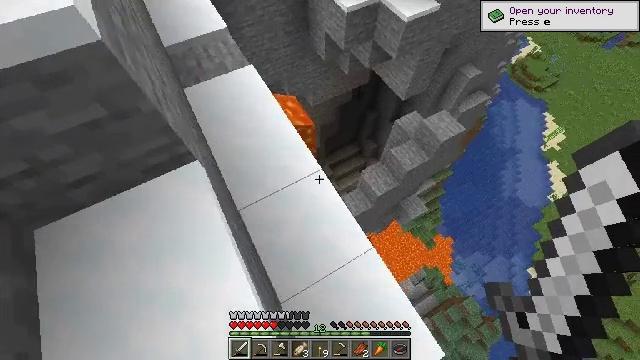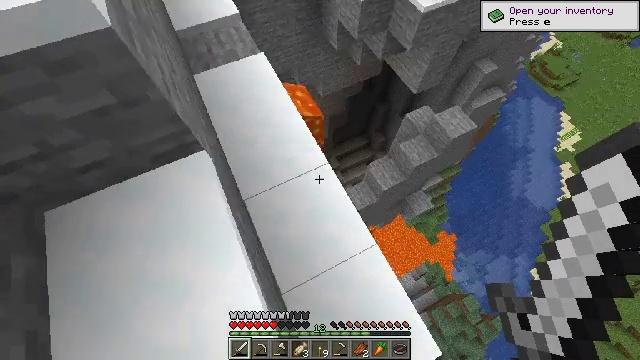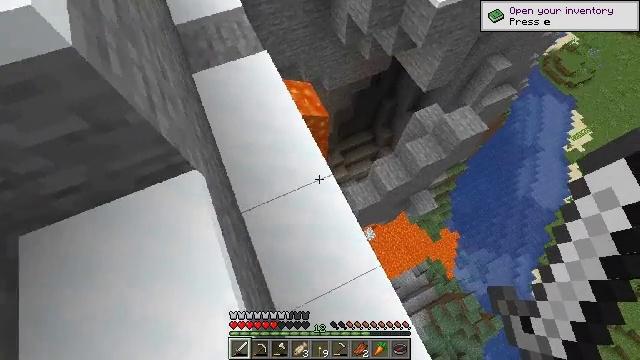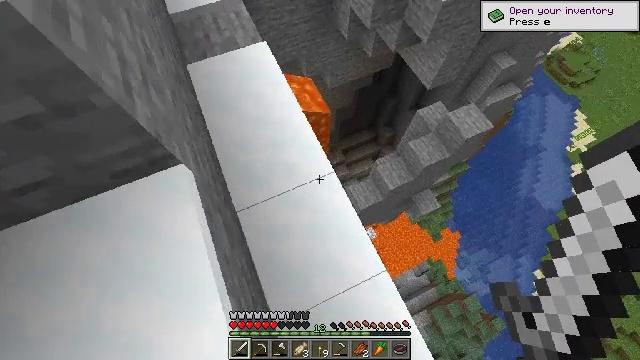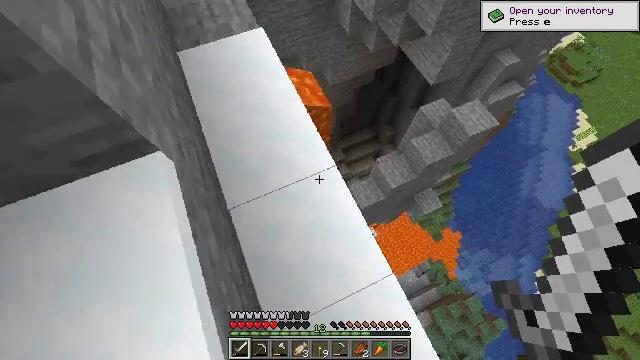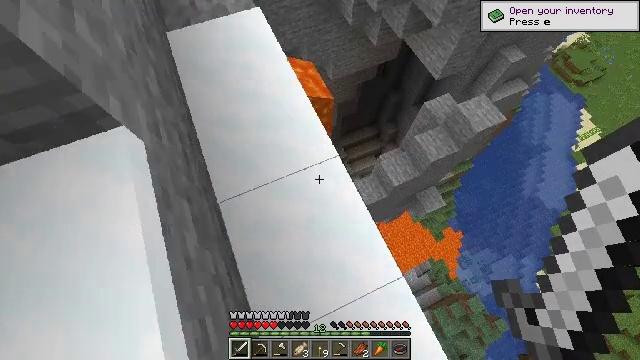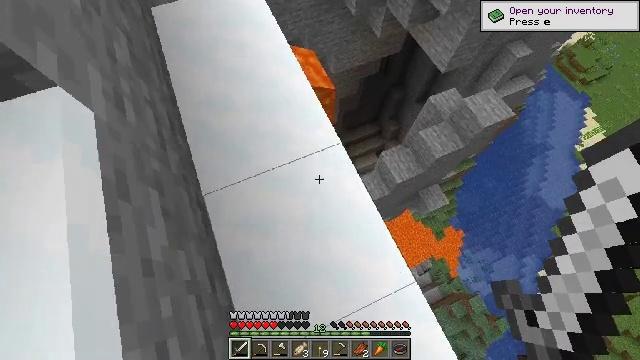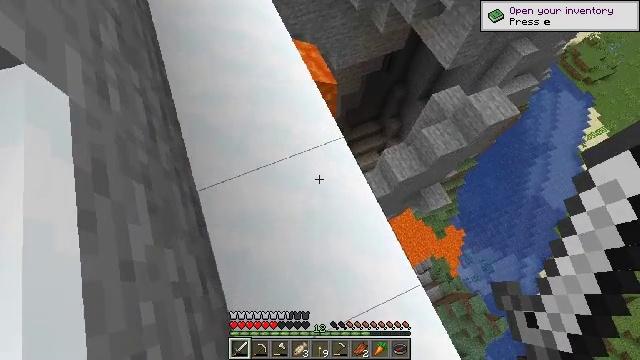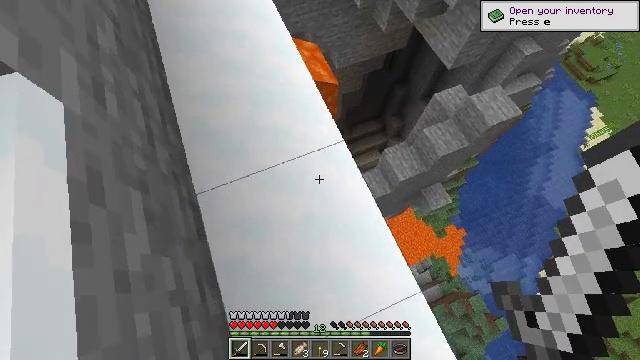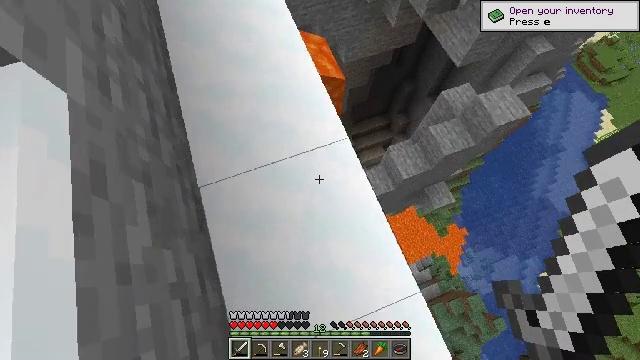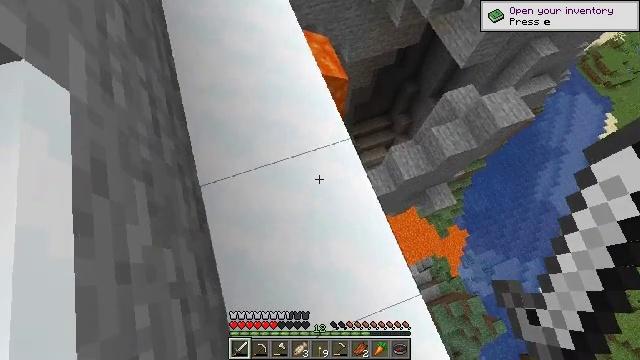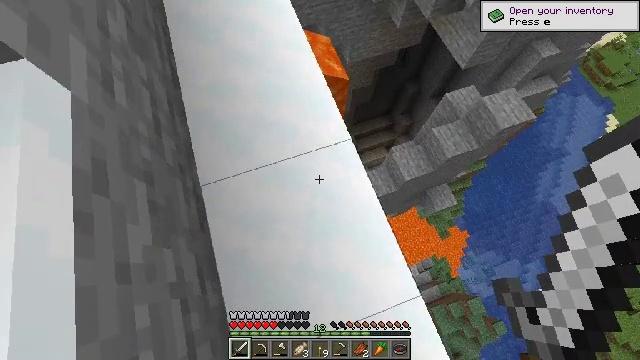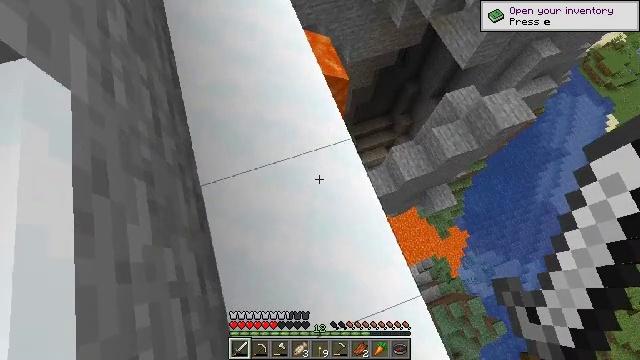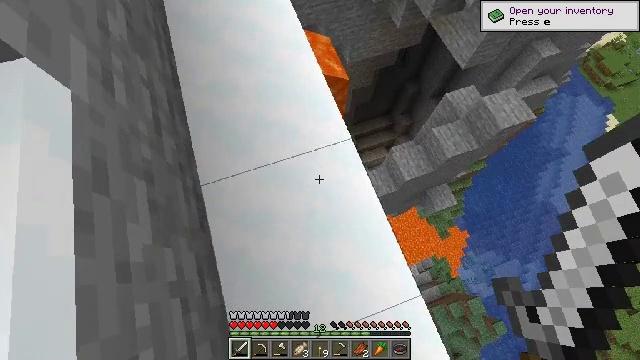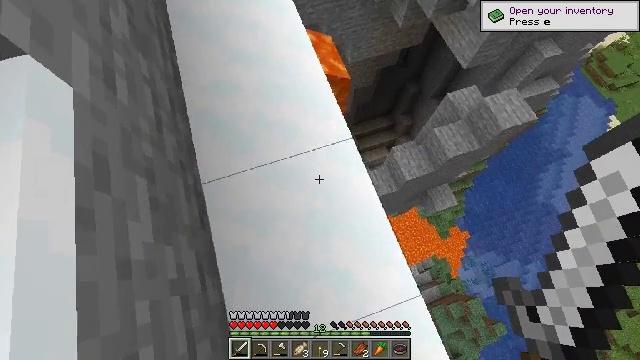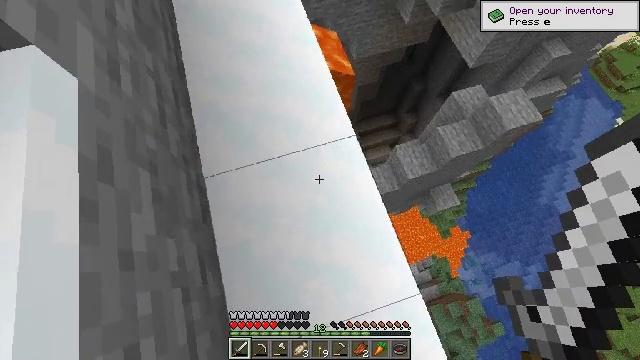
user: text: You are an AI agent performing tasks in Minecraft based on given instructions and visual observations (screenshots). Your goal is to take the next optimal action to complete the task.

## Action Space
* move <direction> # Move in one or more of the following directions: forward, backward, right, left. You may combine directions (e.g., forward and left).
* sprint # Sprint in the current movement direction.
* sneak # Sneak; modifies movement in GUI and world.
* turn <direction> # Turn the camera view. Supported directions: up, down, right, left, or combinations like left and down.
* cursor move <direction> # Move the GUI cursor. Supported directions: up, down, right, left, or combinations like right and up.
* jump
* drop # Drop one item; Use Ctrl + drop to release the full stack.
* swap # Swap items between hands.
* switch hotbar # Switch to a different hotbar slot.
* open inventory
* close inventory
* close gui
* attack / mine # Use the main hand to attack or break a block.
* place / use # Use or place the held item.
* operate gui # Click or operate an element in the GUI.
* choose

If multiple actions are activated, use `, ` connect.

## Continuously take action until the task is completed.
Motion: motion action
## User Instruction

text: Collect sugar cane near water sources.
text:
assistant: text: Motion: move forward, turn left and down
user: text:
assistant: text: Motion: turn left and down
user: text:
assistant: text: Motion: no_op
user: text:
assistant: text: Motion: no_op
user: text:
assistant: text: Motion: no_op
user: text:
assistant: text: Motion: no_op
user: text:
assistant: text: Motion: no_op
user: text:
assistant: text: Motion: no_op
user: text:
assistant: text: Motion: turn left and down
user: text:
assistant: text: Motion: no_op
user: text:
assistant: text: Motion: no_op
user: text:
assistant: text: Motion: no_op
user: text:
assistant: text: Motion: no_op
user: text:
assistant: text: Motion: no_op
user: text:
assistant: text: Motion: turn left
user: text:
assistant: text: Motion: turn left and down
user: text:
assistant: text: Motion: turn left and down
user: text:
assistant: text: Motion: turn left
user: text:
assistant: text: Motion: no_op
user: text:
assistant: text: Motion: turn left
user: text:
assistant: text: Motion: turn left
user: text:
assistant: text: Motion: turn left
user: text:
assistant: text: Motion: move right
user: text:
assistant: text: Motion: move right
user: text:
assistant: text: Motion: move right, turn left
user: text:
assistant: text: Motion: turn left
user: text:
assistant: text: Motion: turn left
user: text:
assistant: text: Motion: turn left
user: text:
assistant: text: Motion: no_op
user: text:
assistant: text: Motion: no_op